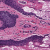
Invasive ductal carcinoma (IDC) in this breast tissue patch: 0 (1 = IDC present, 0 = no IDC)